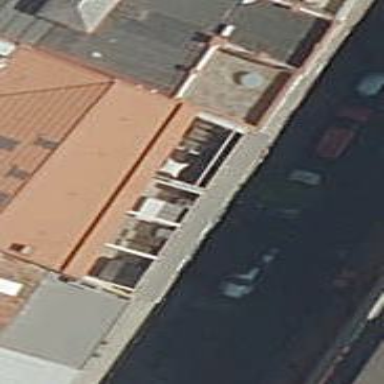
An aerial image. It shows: Restaurant.